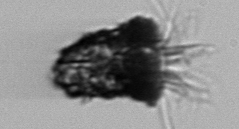
Label: Tintinnopsis